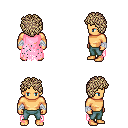
a pixel art fantasy rpg character, male body template, human, tanned skin, pink tattered cape, teal pants, white blonde curly afro hairstyle, white cloth bandages, four views (front, back, left, right), 2x2 character sprite sheet, small pixel art, hard edges, no anti-aliasing